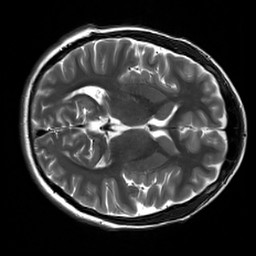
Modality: T2w
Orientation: axial
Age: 24
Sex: male
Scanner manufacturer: siemens
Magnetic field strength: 3 T
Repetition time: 7 s
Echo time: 0.09 s